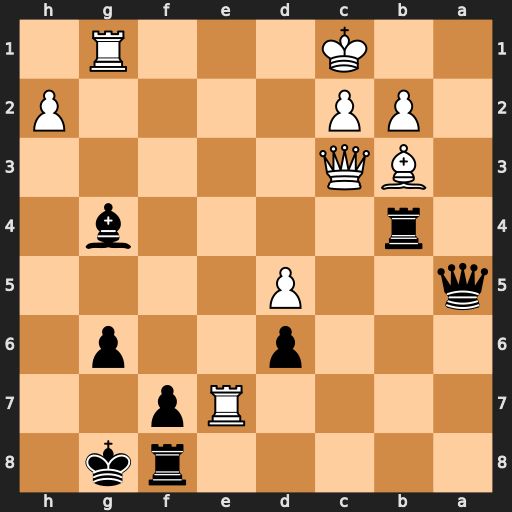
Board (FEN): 5rk1/4Rp2/3p2p1/q2P4/1r4b1/1BQ5/1PP4P/2K3R1
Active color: b
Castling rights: -
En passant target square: -
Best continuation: Qa1+ Kd2 Qxg1